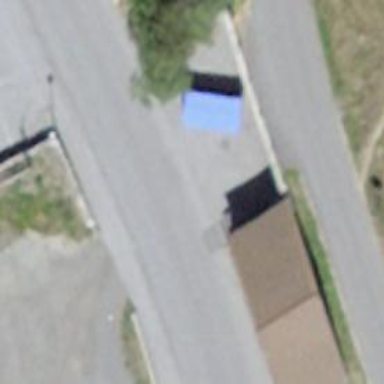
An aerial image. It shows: Recycling container at amenity designated for recycling.